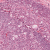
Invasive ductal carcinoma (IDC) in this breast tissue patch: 0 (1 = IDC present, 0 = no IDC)